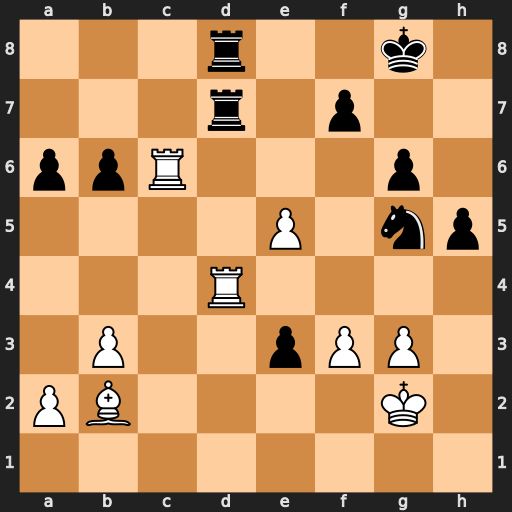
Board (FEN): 3r2k1/3r1p2/ppR3p1/4P1np/3R4/1P2pPP1/PB4K1/8
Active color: w
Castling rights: -
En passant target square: -
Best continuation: Rxd7 Rxd7 Rc8+ Kh7 Rh8+ Kxh8 e6+ Kh7 exd7